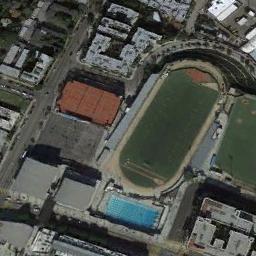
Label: ground_track_field